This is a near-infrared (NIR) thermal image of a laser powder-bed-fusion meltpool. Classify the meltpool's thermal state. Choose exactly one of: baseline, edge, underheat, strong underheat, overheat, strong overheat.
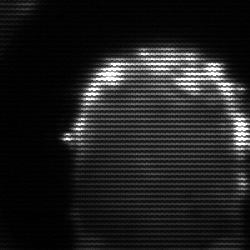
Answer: baseline